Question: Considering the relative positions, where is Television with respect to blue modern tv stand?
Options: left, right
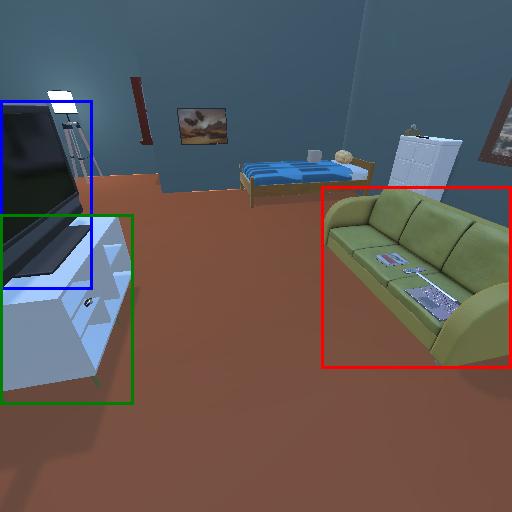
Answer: left